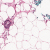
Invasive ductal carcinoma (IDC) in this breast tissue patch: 0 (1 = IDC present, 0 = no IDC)